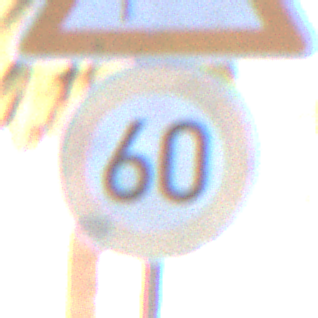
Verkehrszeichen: Geschwindigkeit60
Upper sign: SeitenwindVonLinks
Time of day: SunriseSunset
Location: Outdoor (Urban)
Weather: PartlyCloudy
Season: NotSpecified
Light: Natural